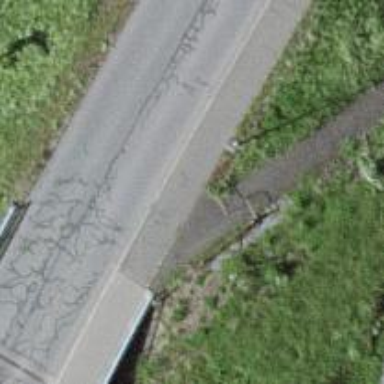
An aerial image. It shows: Cycle barrier.